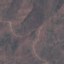
Land use / land cover class: HerbaceousVegetation